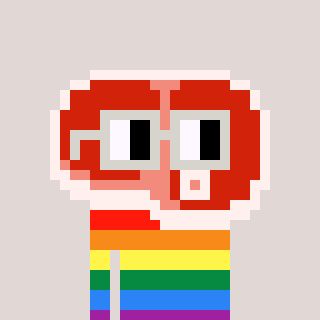
a pixel art character with square light gray glasses, a steak-shaped head and a gunk-colored body on a warm background